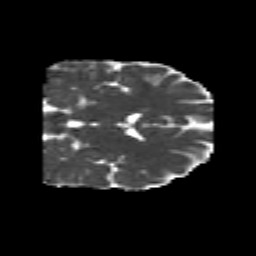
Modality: MD
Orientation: coronal
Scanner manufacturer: siemens
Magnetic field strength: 3 T
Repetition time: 6.8 s
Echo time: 0.093 s